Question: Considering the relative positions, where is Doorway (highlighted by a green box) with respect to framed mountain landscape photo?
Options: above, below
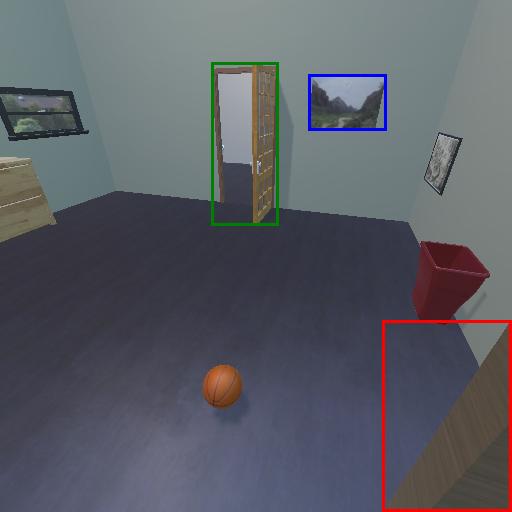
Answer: above